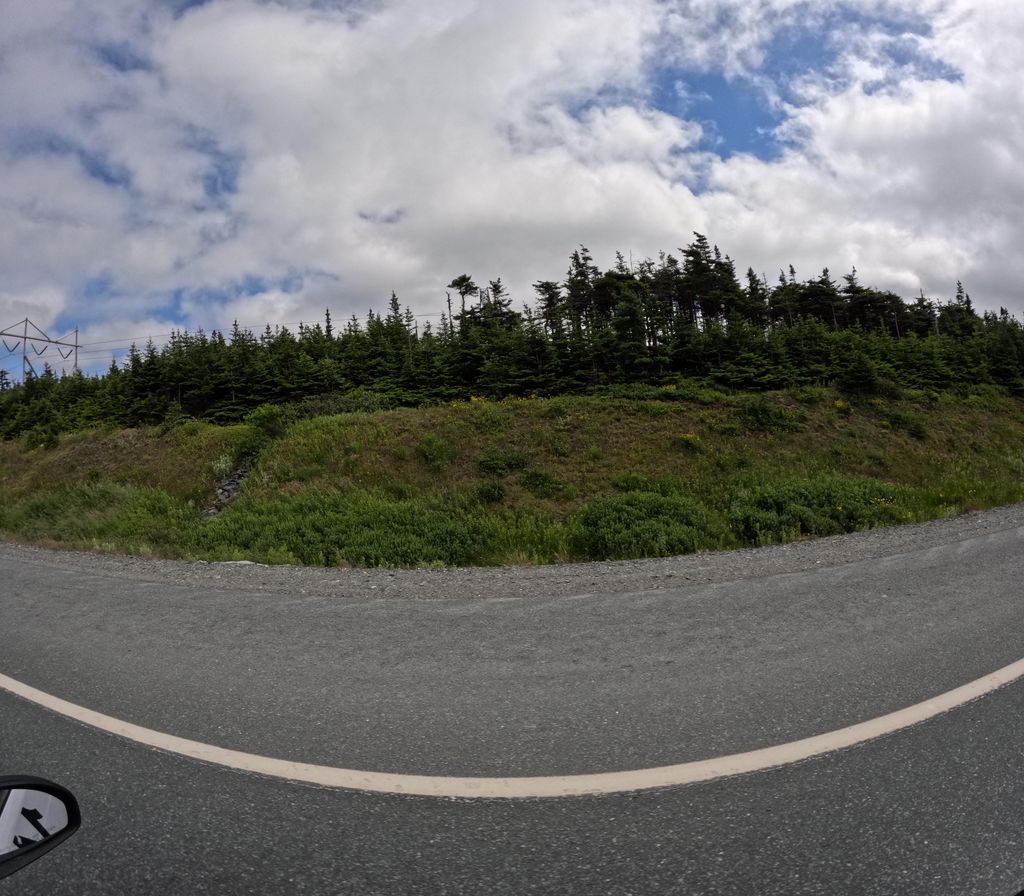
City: st_johns